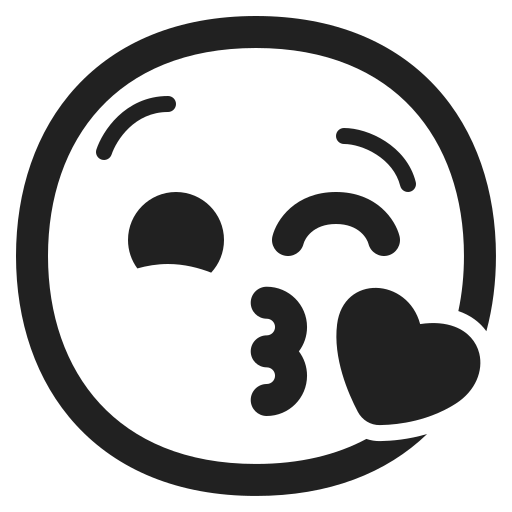
face blowing a kiss high contrast